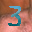
Label: 3